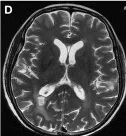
Representative magnetic resonance imaging images of the brain metastatic lesions at different time points. Enhanced T1-weighted MRI.
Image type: radiology (mri)